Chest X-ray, AP view. Patient: 46 years old, sex M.
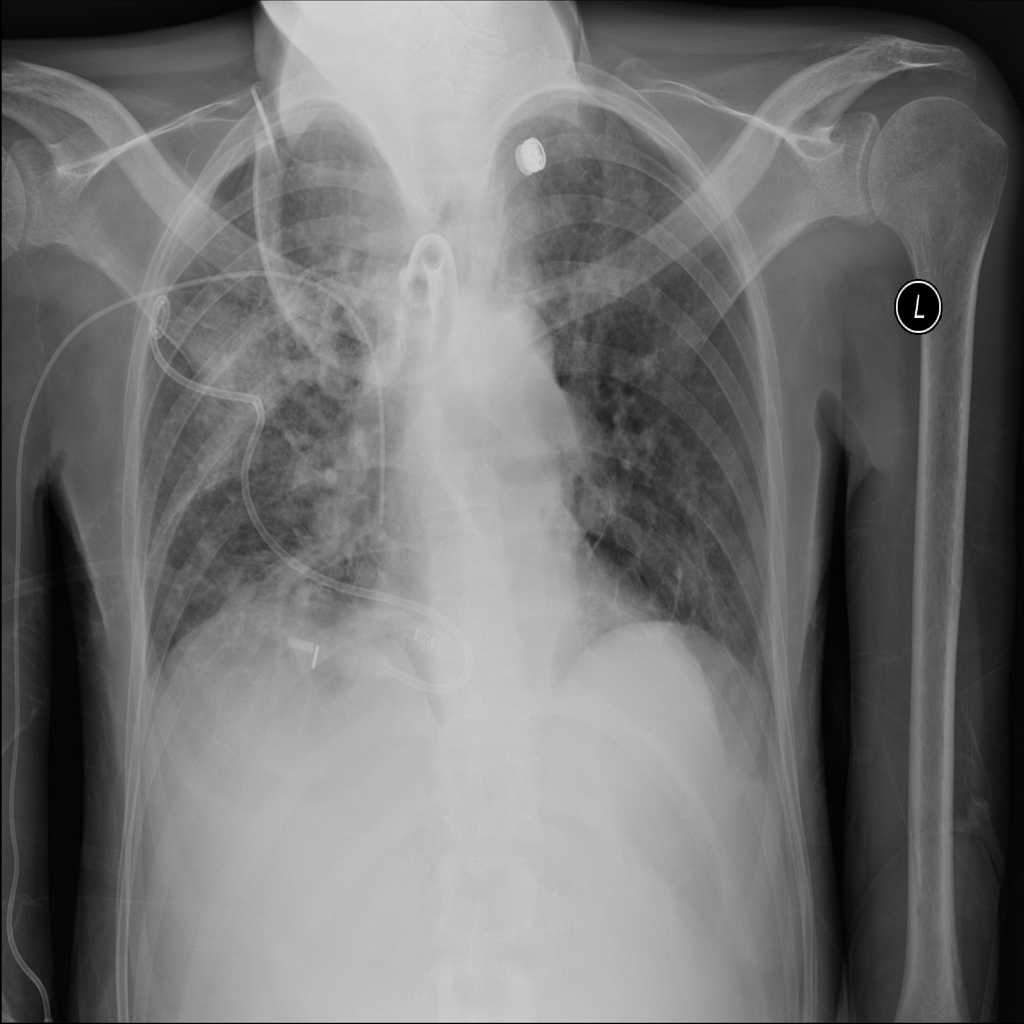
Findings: Infiltration